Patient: sex M, age 33
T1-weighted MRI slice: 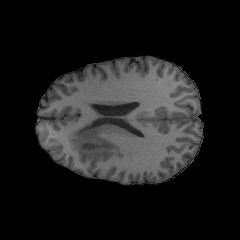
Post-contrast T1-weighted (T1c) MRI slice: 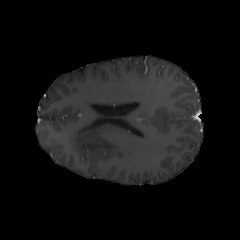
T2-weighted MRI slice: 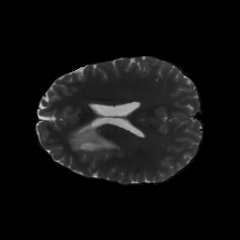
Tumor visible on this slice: yes
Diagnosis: Astrocytoma, IDH-mutant
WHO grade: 4